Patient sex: M
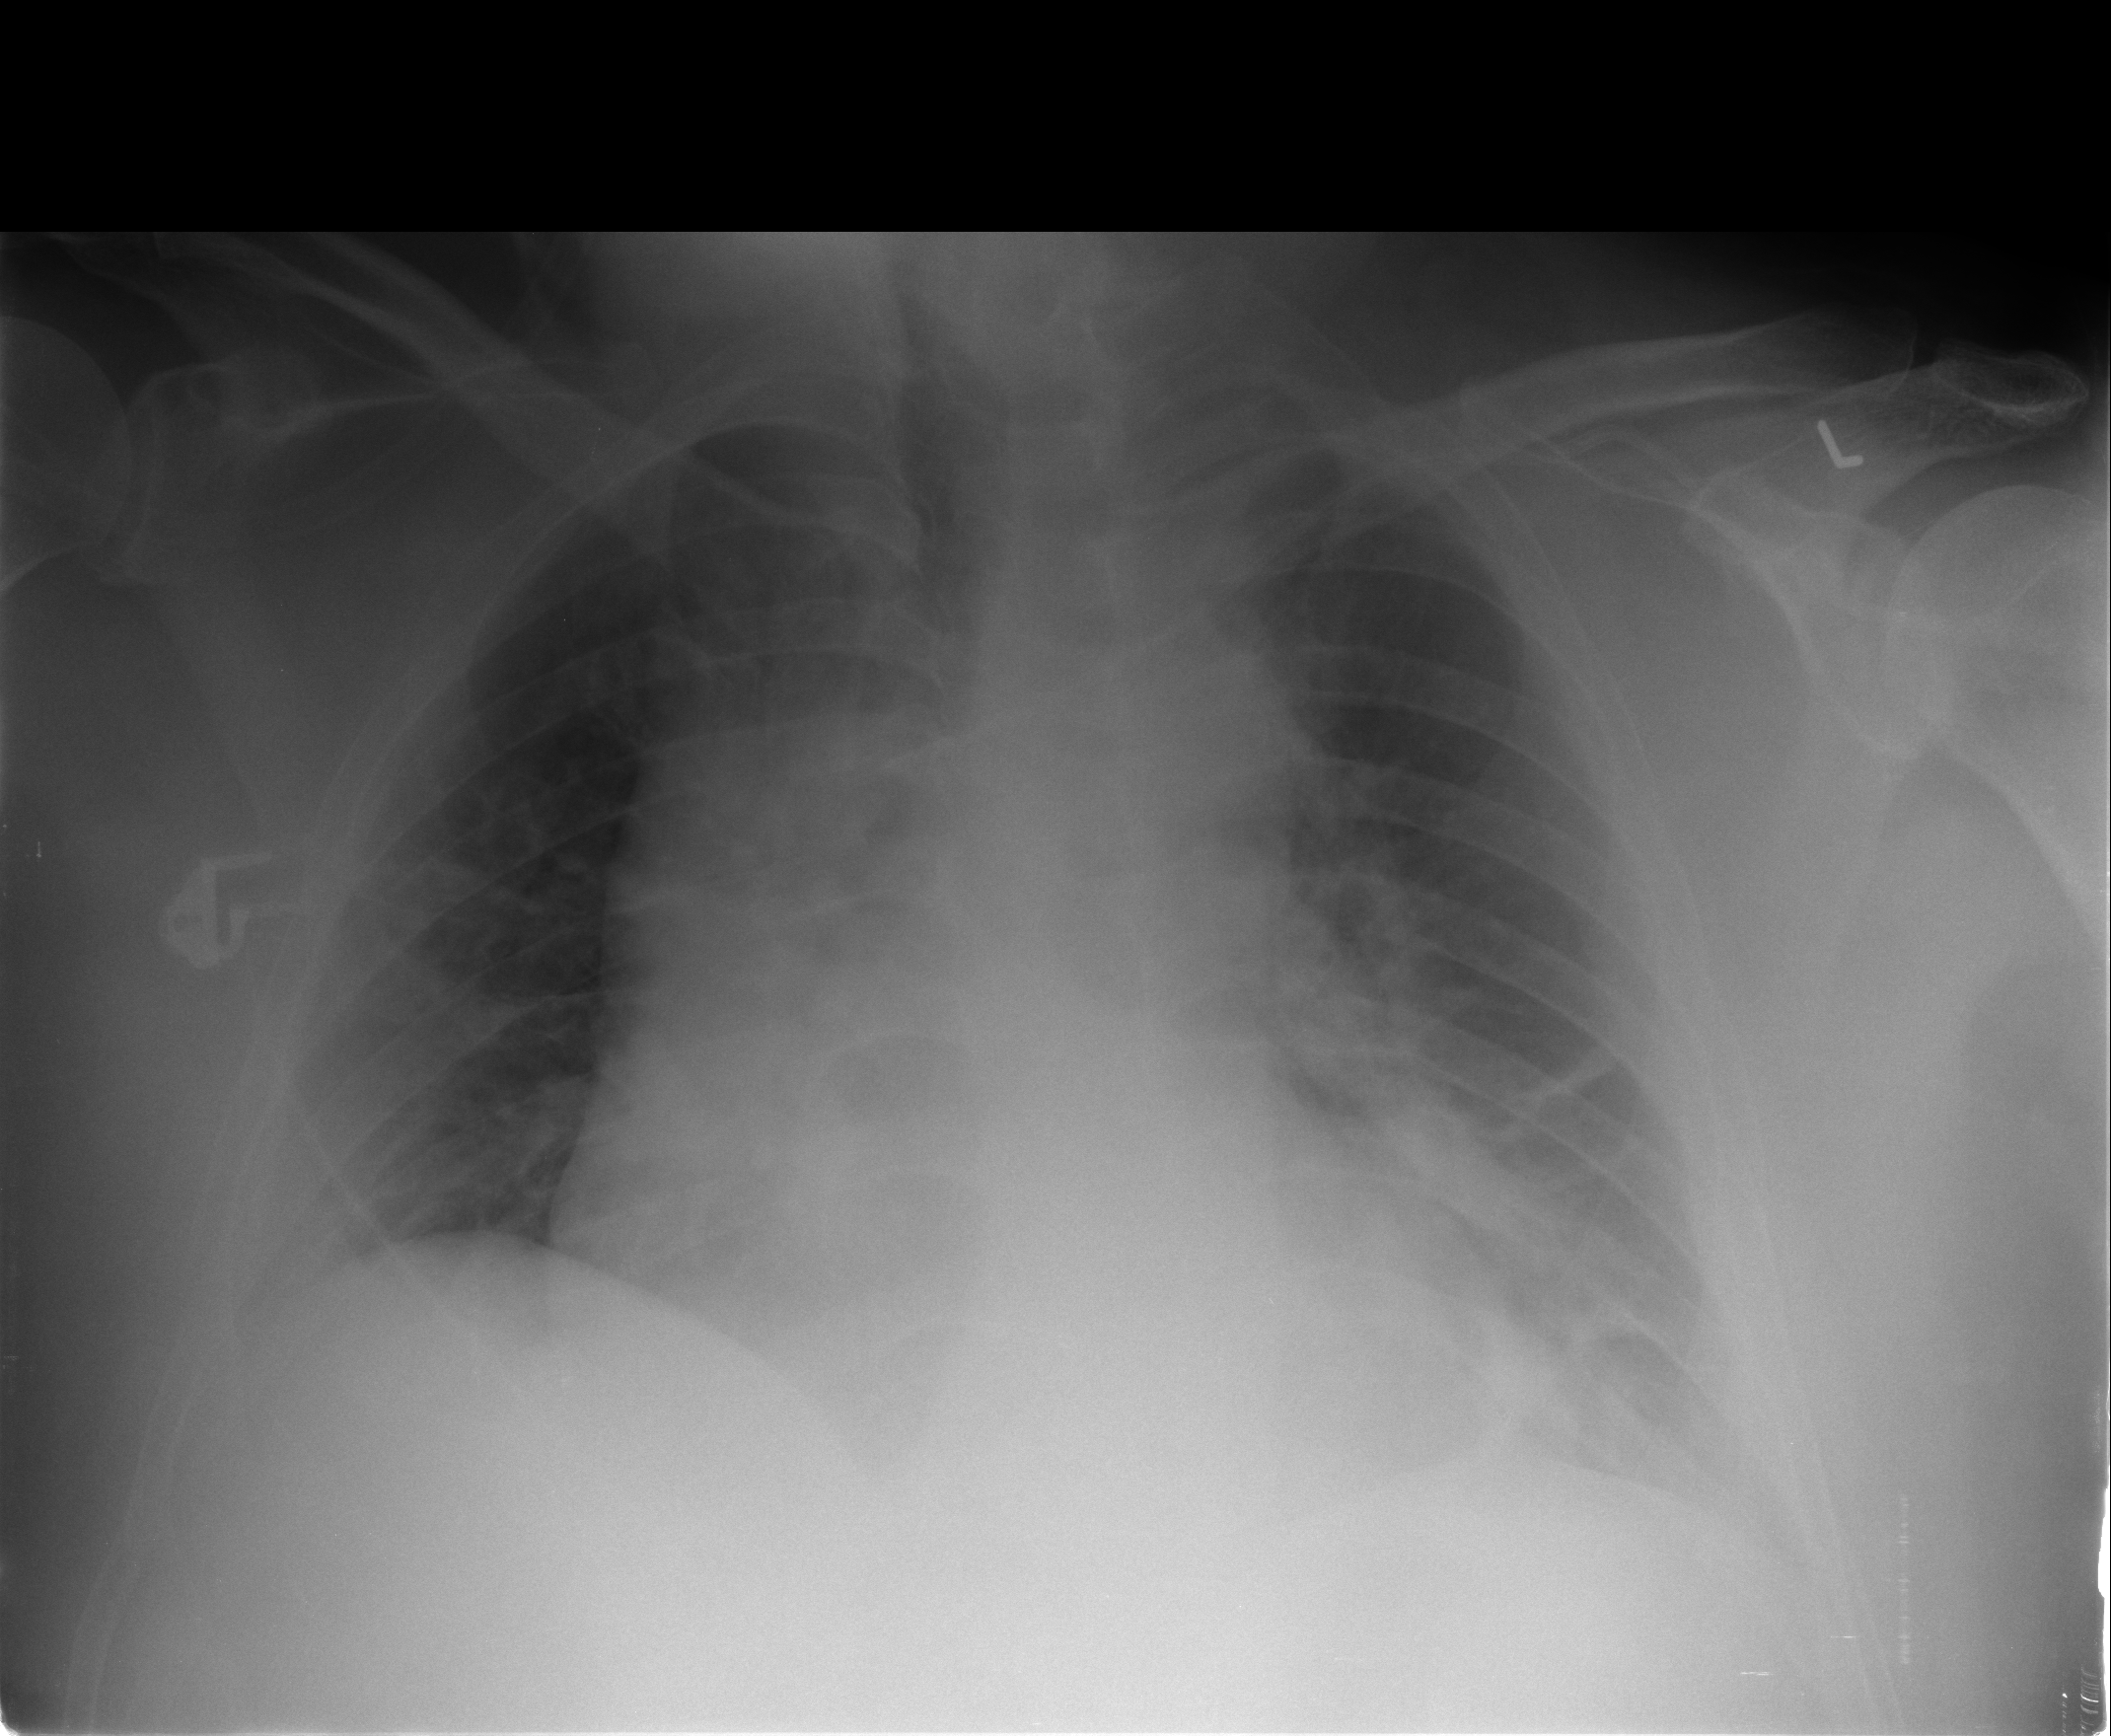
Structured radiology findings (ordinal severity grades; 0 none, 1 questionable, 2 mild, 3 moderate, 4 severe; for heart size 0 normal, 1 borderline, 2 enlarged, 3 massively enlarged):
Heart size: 1
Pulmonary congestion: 1
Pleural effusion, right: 1
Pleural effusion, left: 1
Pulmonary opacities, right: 0
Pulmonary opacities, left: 0
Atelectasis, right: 2
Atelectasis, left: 2